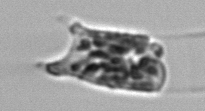
Label: Eucampia